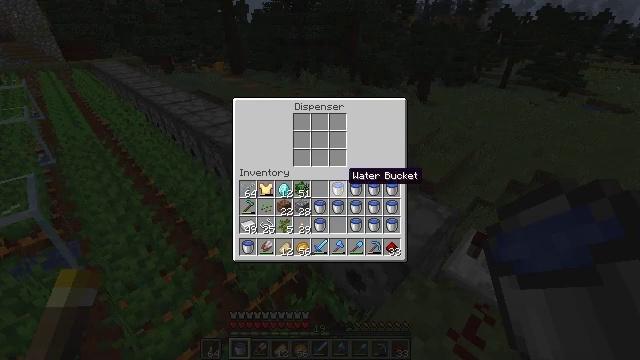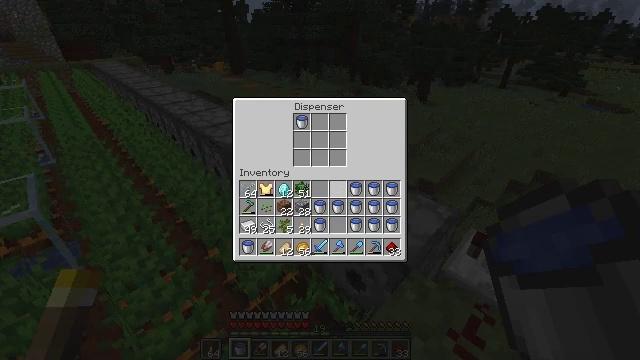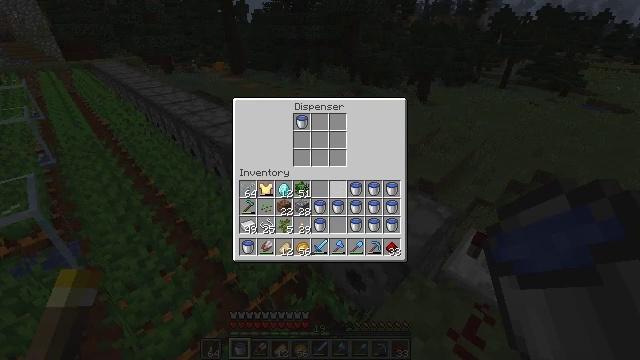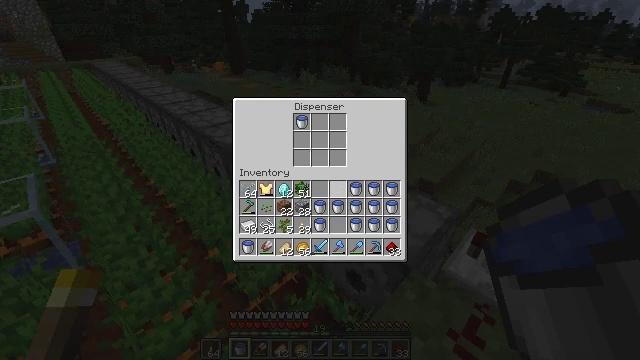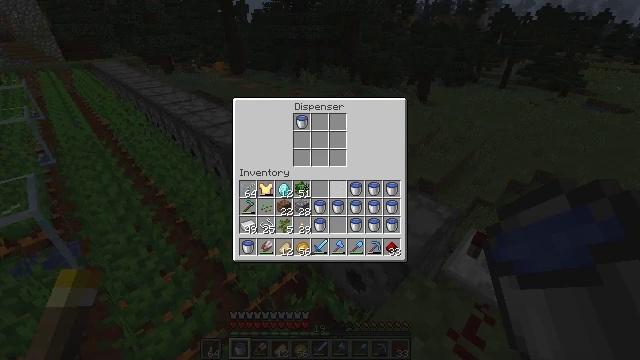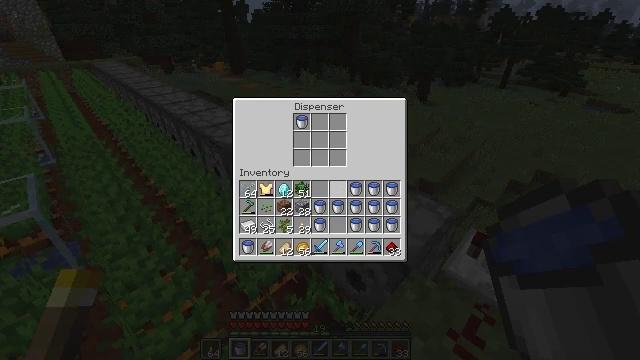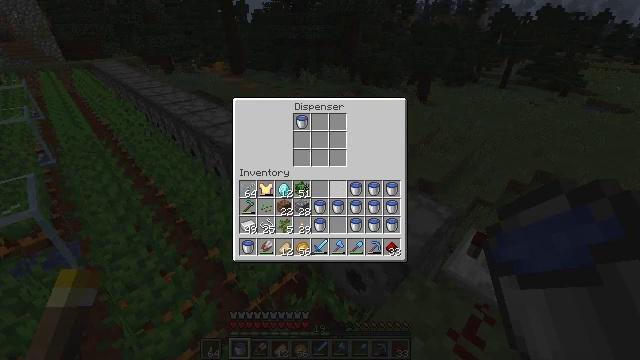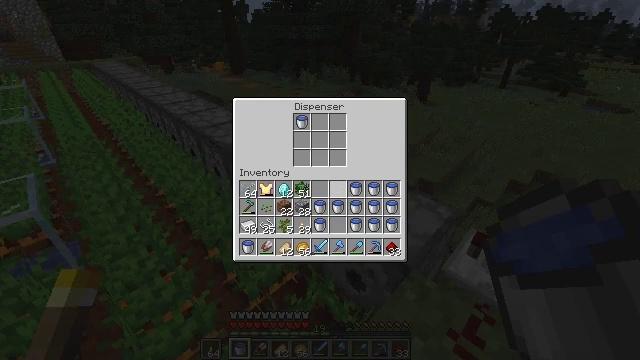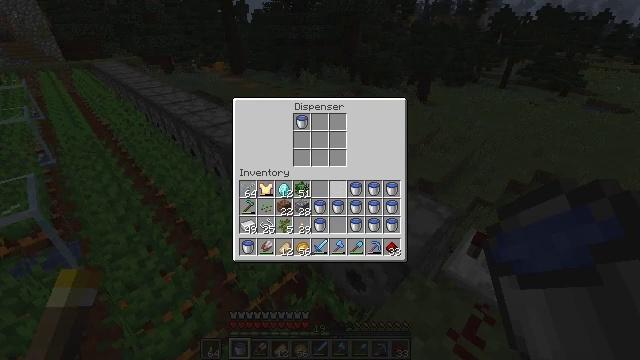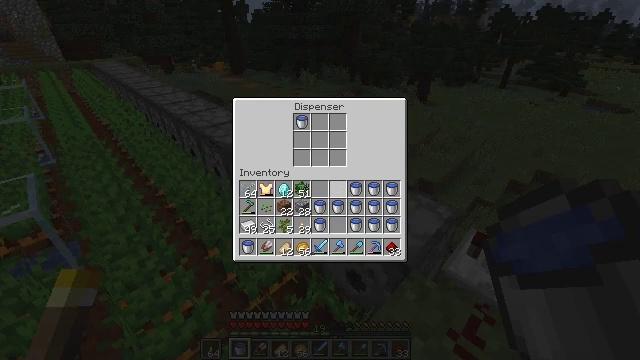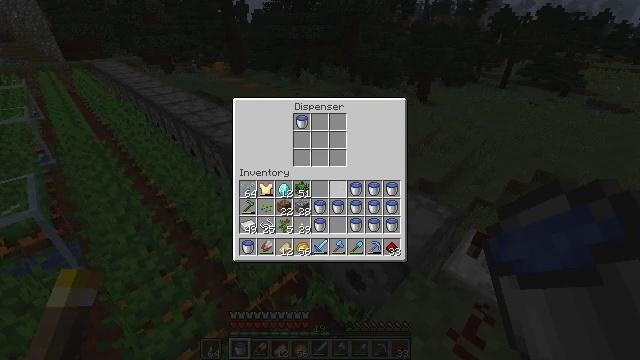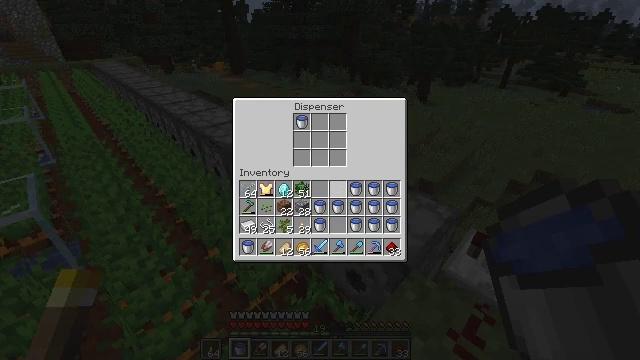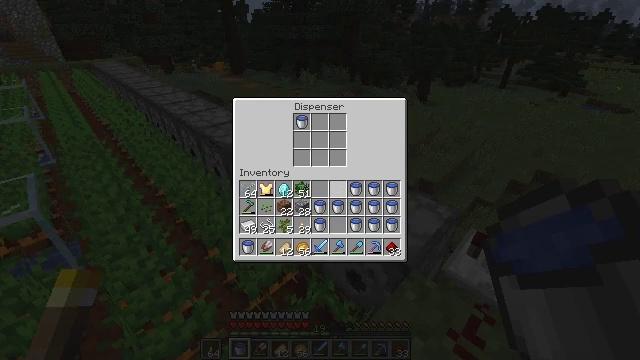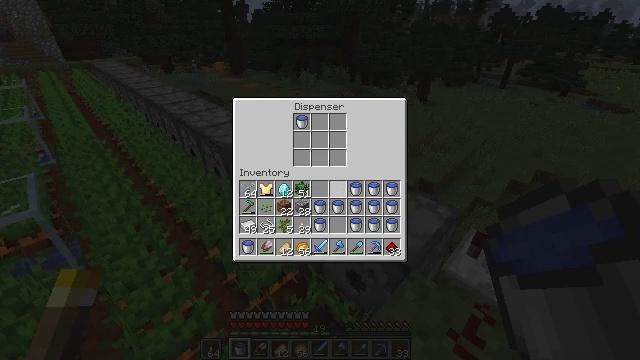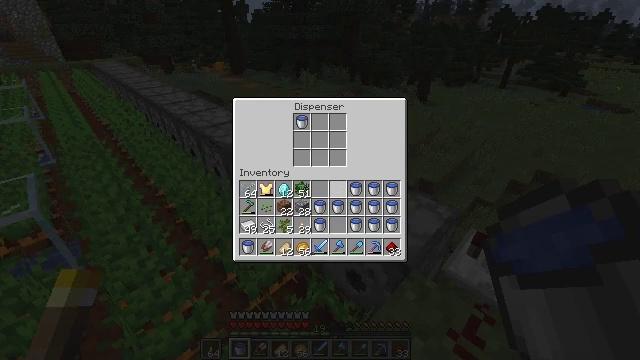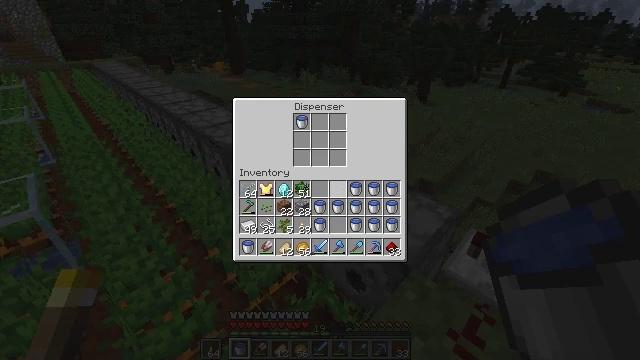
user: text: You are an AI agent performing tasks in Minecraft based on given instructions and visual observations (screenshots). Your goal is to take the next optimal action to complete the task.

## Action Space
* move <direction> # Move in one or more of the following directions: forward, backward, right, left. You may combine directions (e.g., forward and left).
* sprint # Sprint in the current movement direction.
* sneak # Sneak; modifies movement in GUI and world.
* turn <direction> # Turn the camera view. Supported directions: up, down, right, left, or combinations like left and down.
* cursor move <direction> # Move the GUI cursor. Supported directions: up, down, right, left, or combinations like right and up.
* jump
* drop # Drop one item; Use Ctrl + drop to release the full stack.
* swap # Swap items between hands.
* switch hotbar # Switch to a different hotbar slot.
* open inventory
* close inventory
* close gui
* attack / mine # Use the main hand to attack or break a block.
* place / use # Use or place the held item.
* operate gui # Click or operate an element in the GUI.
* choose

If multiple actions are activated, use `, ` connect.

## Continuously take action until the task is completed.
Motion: motion action
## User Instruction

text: Mine the repeater.
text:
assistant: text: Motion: sneak, operate gui
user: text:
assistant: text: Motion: sneak, operate gui
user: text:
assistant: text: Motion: sneak, operate gui
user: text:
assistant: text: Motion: sneak, operate gui
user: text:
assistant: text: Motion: sneak
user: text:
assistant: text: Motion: sneak
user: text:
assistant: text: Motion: sneak
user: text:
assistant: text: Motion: no_op
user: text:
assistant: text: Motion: no_op
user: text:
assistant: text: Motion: no_op
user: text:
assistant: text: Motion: no_op
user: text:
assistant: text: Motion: no_op
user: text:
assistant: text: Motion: no_op
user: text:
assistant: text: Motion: no_op
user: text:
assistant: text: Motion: no_op
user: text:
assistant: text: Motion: no_op
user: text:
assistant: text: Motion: no_op
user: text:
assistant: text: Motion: no_op
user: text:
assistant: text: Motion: no_op
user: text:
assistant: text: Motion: no_op
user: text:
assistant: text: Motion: no_op
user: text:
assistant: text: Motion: no_op
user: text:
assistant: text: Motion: no_op
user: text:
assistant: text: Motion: no_op
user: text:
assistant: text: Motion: no_op
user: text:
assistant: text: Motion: no_op
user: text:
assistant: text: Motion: no_op
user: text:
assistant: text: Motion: no_op
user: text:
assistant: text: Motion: no_op
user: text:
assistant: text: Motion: no_op